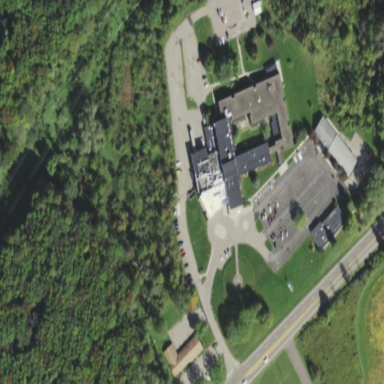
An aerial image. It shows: Hospital.